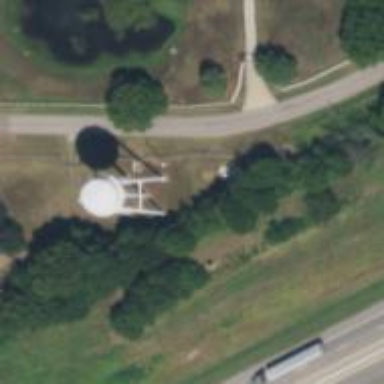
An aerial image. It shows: Water tower that is man-made.